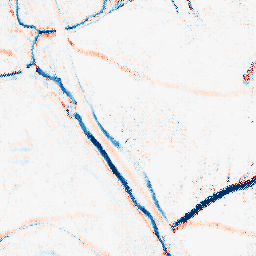
Category: morphological
Decomposition family: morphological_ellipse
Decomposition parameters: operation: average
width: 10
height: 5
Upsampling method: regularized
Upsampling parameters: scale: 4
lambda_reg: 0.1
Upsampling scale: 4